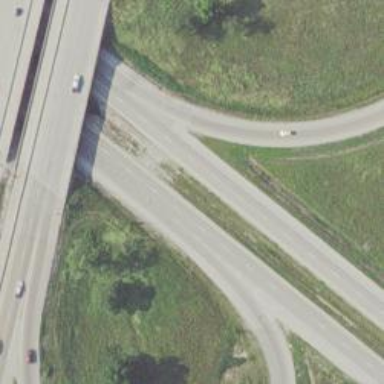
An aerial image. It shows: Motorway junction.